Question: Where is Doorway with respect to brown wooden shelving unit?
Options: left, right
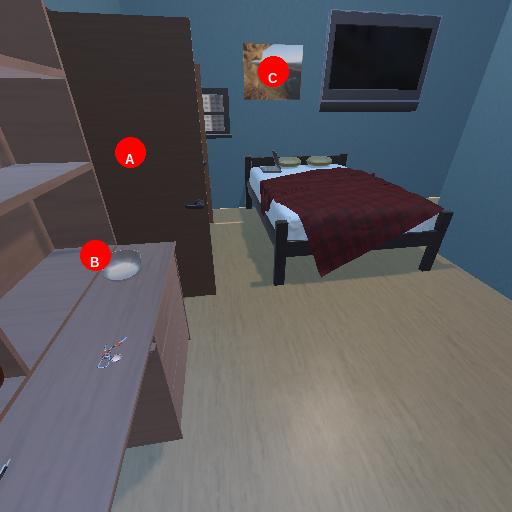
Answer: left